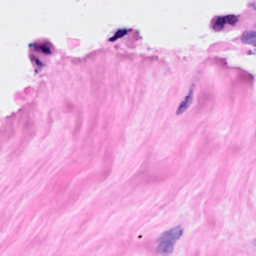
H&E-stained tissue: Breast